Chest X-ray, PA view. Patient: 49 years old, sex F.
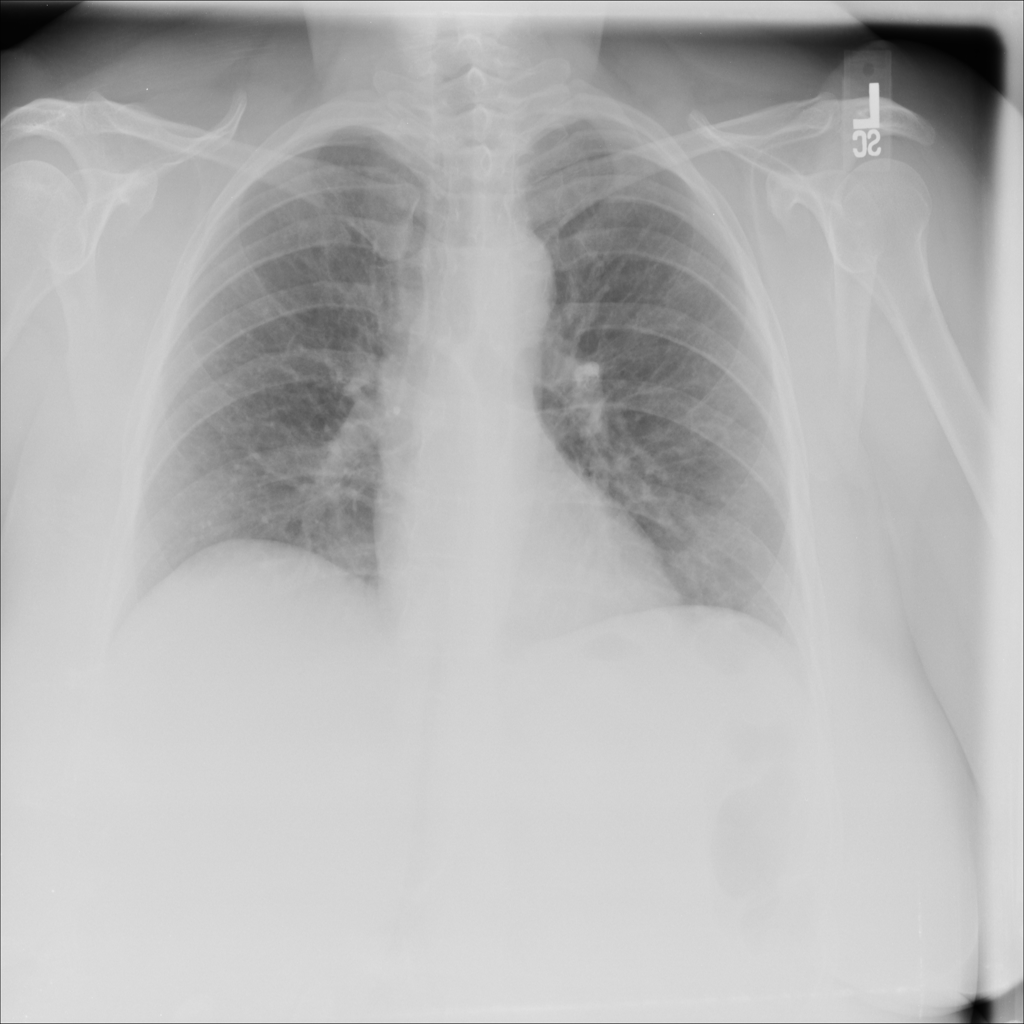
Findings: No Finding